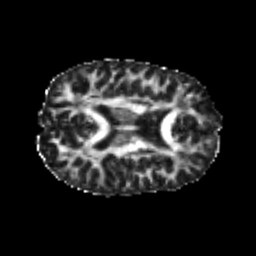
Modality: FA
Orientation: axial
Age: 23
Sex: female
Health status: healthy
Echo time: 0.074 s